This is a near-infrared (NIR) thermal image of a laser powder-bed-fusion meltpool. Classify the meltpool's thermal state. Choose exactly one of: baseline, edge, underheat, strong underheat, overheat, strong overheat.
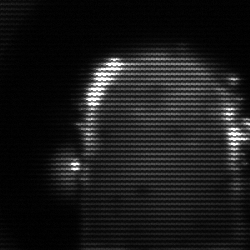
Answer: baseline